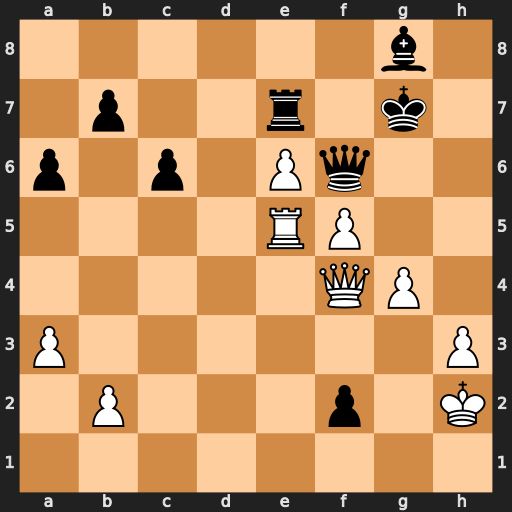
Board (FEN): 6b1/1p2r1k1/p1p1Pq2/4RP2/5QP1/P6P/1P3p1K/8
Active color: w
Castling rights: -
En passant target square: -
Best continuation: g5 f1=Q gxf6+